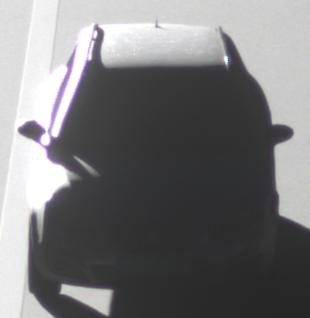
Make: SEAT
Model: Exeo ST 1.6
Detailed model: Exeo (3R) ST
Model produced from: 2010/05
Model produced until: 2010/08
Doors: 5
Color: white
Road condition: dry road
Daytime: sunrise or sunset
Contrast: high contrast